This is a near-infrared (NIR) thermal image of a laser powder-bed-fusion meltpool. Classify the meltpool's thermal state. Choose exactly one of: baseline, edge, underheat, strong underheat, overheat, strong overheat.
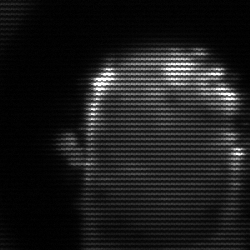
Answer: baseline